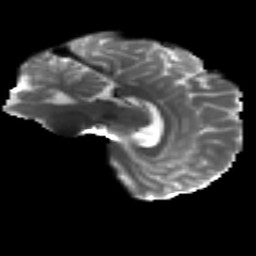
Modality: T2w
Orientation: sagittal
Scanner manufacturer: siemens
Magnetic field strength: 3 T
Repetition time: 4.16 s
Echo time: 0.0806 s